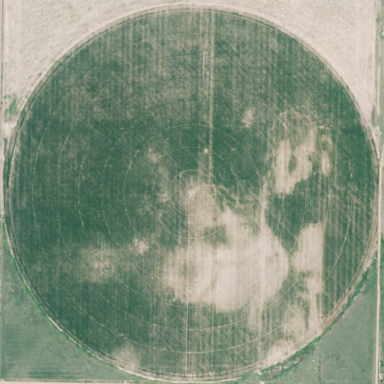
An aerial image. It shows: Farmland with pivot irrigation system.